Question: I am interested in how would one define 'f' to the 'n' in Coq:

Basically, as an exercise, I would like to write this definition and then confirm that my
algorithm implements this specification. 'Inductive' definition seems appropriate here, but I was not able to make it clean as above. What would be a clean Coq implementation of the above?
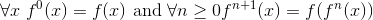
Answer: With the 'pow_func' function that gallais defined, you can state your specification as lemmas, such as:
'''
Lemma pow_func0: forall (A:Type) (f: A -> A) (x: A), pow_fun f O x = f x.
'''
and
'''
Lemma pow_funcS: forall (n:nat) (A: Type) (f: A->A) (x:A), pow_fun f (S n) x = f (pow_fun f n x).
'''
The proof should be trivial by unfolding the definition